Question: I have some code that inserts data into some tables (one table has a FILESTREAM column) and then calls SubmitChanges after it is done.
'''
db.Log = new System.IO.StreamWriter(@"c:\windows emp\linq.log") { AutoFlush = true };
db.SubmitChanges(ConflictMode.FailOnFirstConflict);
'''
I have referenced the following links but they appear to not be my issue:
<URL>
<URL>
Each table has a primary key.

I have 14 tables and I see 14 IsPrimaryKey=true contained in the linq.designer.cs
Though I do see that "AutoSync=AutoSync.OnInsert" is missing from the Files table but I think that is because IDENTITY is not set (using guid as primary key).
When I check the database, nothing was inserted into it. The linq.log shows:
'''
INSERT INTO <URL>
VALUES (@p0, @p1, @p2, @p3, @p4, @p5, @p6, @p7, @p8)
-- @p0: Input UniqueIdentifier (Size = -1; Prec = 0; Scale = 0) [92190315-<PHONE>-94b3-dd9badf4465b]
-- @p1: Input VarBinary (Size = -1; Prec = 0; Scale = 0) [SqlBinary(24064)]
-- @p2: Input DateTime2 (Size = -1; Prec = 0; Scale = 0) [10/26/2010 1:54:55 PM]
-- @p3: Input DateTime2 (Size = -1; Prec = 0; Scale = 0) [10/26/2010 1:54:55 PM]
-- @p4: Input VarChar (Size = 8000; Prec = 0; Scale = 0) [This is my new file]
-- @p5: Input Int (Size = -1; Prec = 0; Scale = 0) [3]
-- @p6: Input VarChar (Size = 8000; Prec = 0; Scale = 0) [MySecondTestDoc.doc]
-- @p7: Input VarChar (Size = 8000; Prec = 0; Scale = 0) [My Other Test Document]
-- @p8: Input DateTime2 (Size = -1; Prec = 0; Scale = 0) []
-- Context: SqlProvider(Sql2008) Model: AttributedMetaModel Build: 4.0.30319.1
INSERT INTO <URL>
VALUES (@p0, @p1, @p2)
SELECT CONVERT(Int,SCOPE_IDENTITY()) AS [value]
-- @p0: Input UniqueIdentifier (Size = -1; Prec = 0; Scale = 0) [92190315-<PHONE>-94b3-dd9badf4465b]
-- @p1: Input Int (Size = -1; Prec = 0; Scale = 0) [1]
-- @p2: Input Int (Size = -1; Prec = 0; Scale = 0) [3]
-- Context: SqlProvider(Sql2008) Model: AttributedMetaModel Build: 4.0.30319.1
'''
When I look at Server Profiler it records RPC:Completed exec sp_executesql "Good Insert Statement"
When I run the sql manually through Server Manager Studio, everything works fine. I can do that successfully either by logging in with SA or with the credentials used by the web service.
LINQ SubmitChanges is not throwing an error though. Any reason why it is not working? I have not overloaded any Insert/Update/DeleteFile functions in any partial classes.
Modifying other tables seem to work fine though. I am wondering if it has to do with the FILESTREAM column.
My connection string is:
'''
Data Source=IP;Initial Catalog=MyDB;User ID=myLogin;Password=myPswd
'''
Once I manually put the record into the table (FILESTREAM table), I can read that data just fine.
Lastly, I have FILESTREAM configured for Transact-SQL access and not for file i/o streaming access. From how I understood it, I didn't see a need to have a shared folder to the data location. I wanted everything to go through the database to get to the FILESTREAM data.
Thanks!
FIXED
I have the following code:
'''
public TransactionScope CreateTransactionScope(TransactionScopeOption scope, IsolationLevel level)
{
var transactionOptions = new TransactionOptions();
transactionOptions.IsolationLevel = level;
transactionOptions.Timeout = TimeSpan.MaxValue;
return new TransactionScope(scope, transactionOptions);
}
public TransactionScope CreateTransactionScope(TransactionScopeOption scope)
{
return CreateTransactionScope(scope, IsolationLevel.ReadCommitted);
}
'''
and my submitchanges looked like:
'''
using (var ts = db.CreateTransactionScope(TransactionScopeOption.RequiresNew, IsolationLevel.ReadUncommitted))
{
db.SubmitChanges(ConflictMode.FailOnFirstConflict);
}
'''
anyone? anyone? I forgot the complete statement... lol. I was thinking that I might add more in the submitchanges area and might want to rollback so I left the using statement there but never commit my changes... Thanks everyone!
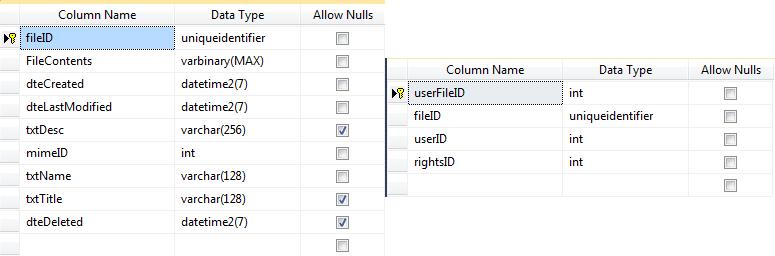
Answer: I forgot the completed statement inside of the transaction